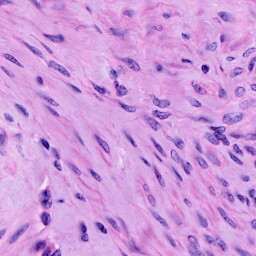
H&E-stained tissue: Cervix